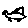
Label: bird